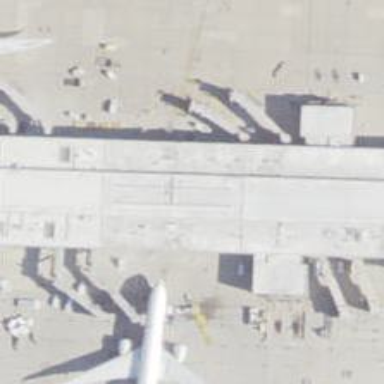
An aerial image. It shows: Airport gate.